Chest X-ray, PA view. Patient: 78 years old, sex M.
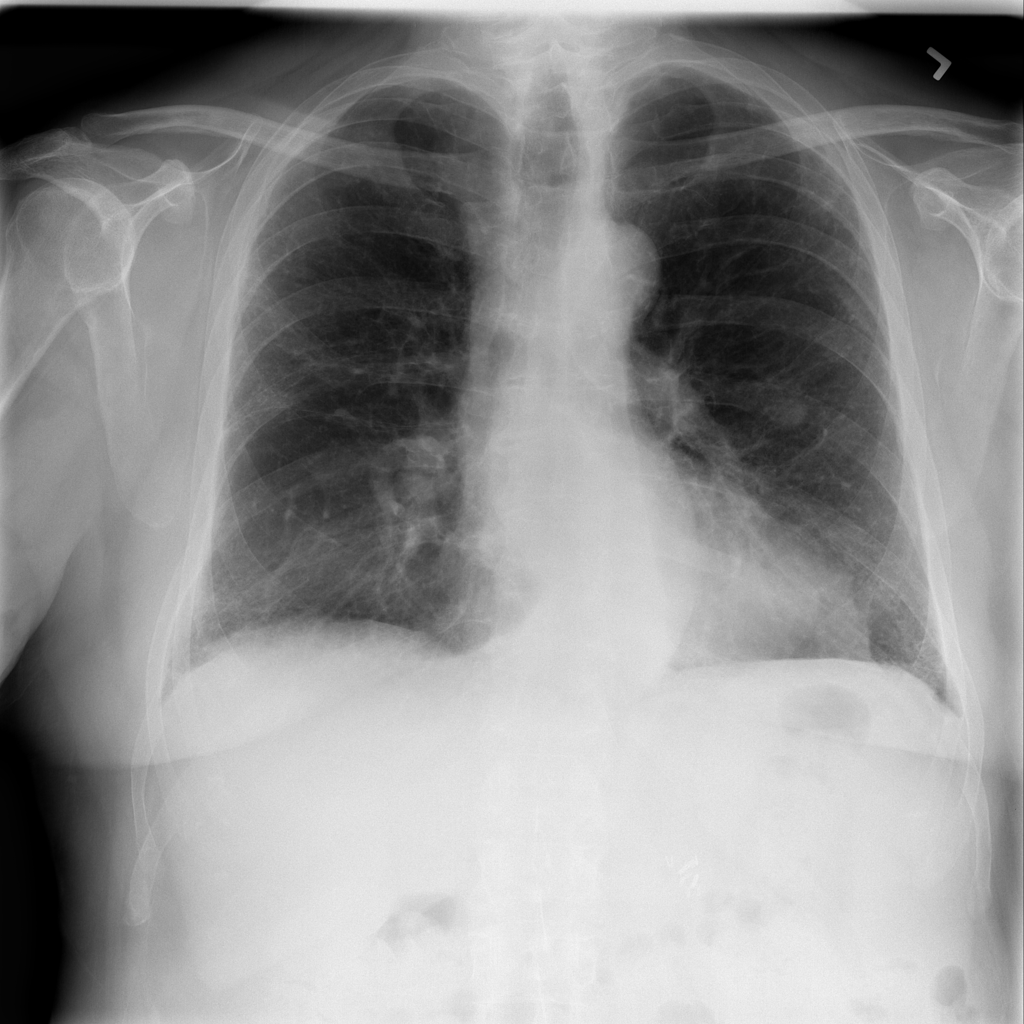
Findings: No Finding